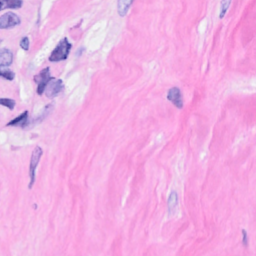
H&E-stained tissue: Breast